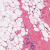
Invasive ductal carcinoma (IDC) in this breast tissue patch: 0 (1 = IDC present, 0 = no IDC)